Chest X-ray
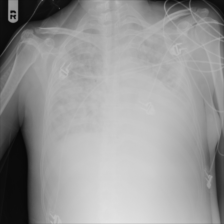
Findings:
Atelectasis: negative
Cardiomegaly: negative
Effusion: negative
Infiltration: positive
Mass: negative
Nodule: negative
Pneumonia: positive
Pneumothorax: negative
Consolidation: negative
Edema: positive
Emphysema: negative
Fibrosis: negative
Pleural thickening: negative
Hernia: negative